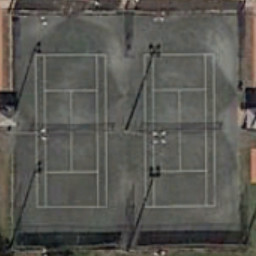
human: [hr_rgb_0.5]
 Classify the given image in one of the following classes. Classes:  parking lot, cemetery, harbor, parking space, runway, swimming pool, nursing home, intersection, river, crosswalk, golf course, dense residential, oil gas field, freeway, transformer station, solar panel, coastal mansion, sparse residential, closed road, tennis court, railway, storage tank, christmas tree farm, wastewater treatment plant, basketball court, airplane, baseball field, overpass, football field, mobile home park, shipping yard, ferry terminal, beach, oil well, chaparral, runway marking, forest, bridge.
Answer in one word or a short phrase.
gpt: tennis court